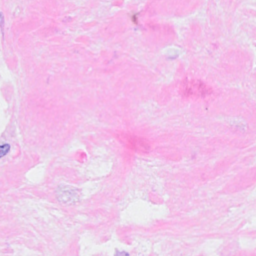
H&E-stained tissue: Breast